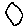
Label: hexagon